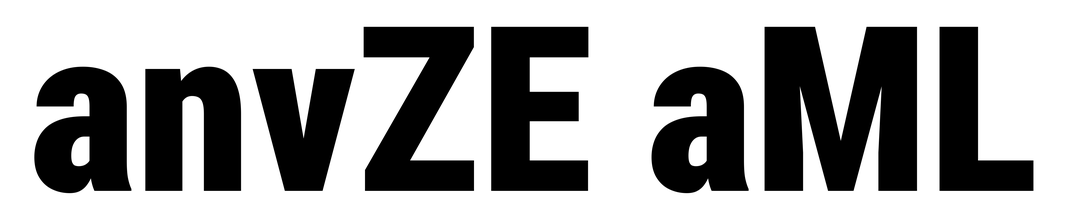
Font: Roboto_Condensed_Black